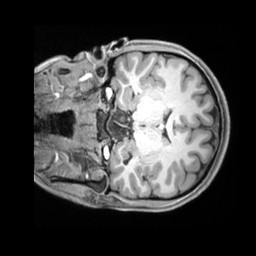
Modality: T1w
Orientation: coronal
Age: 21
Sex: female
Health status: ill
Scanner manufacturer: siemens
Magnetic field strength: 3 T
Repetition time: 2.2 s
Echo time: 0.00218 s